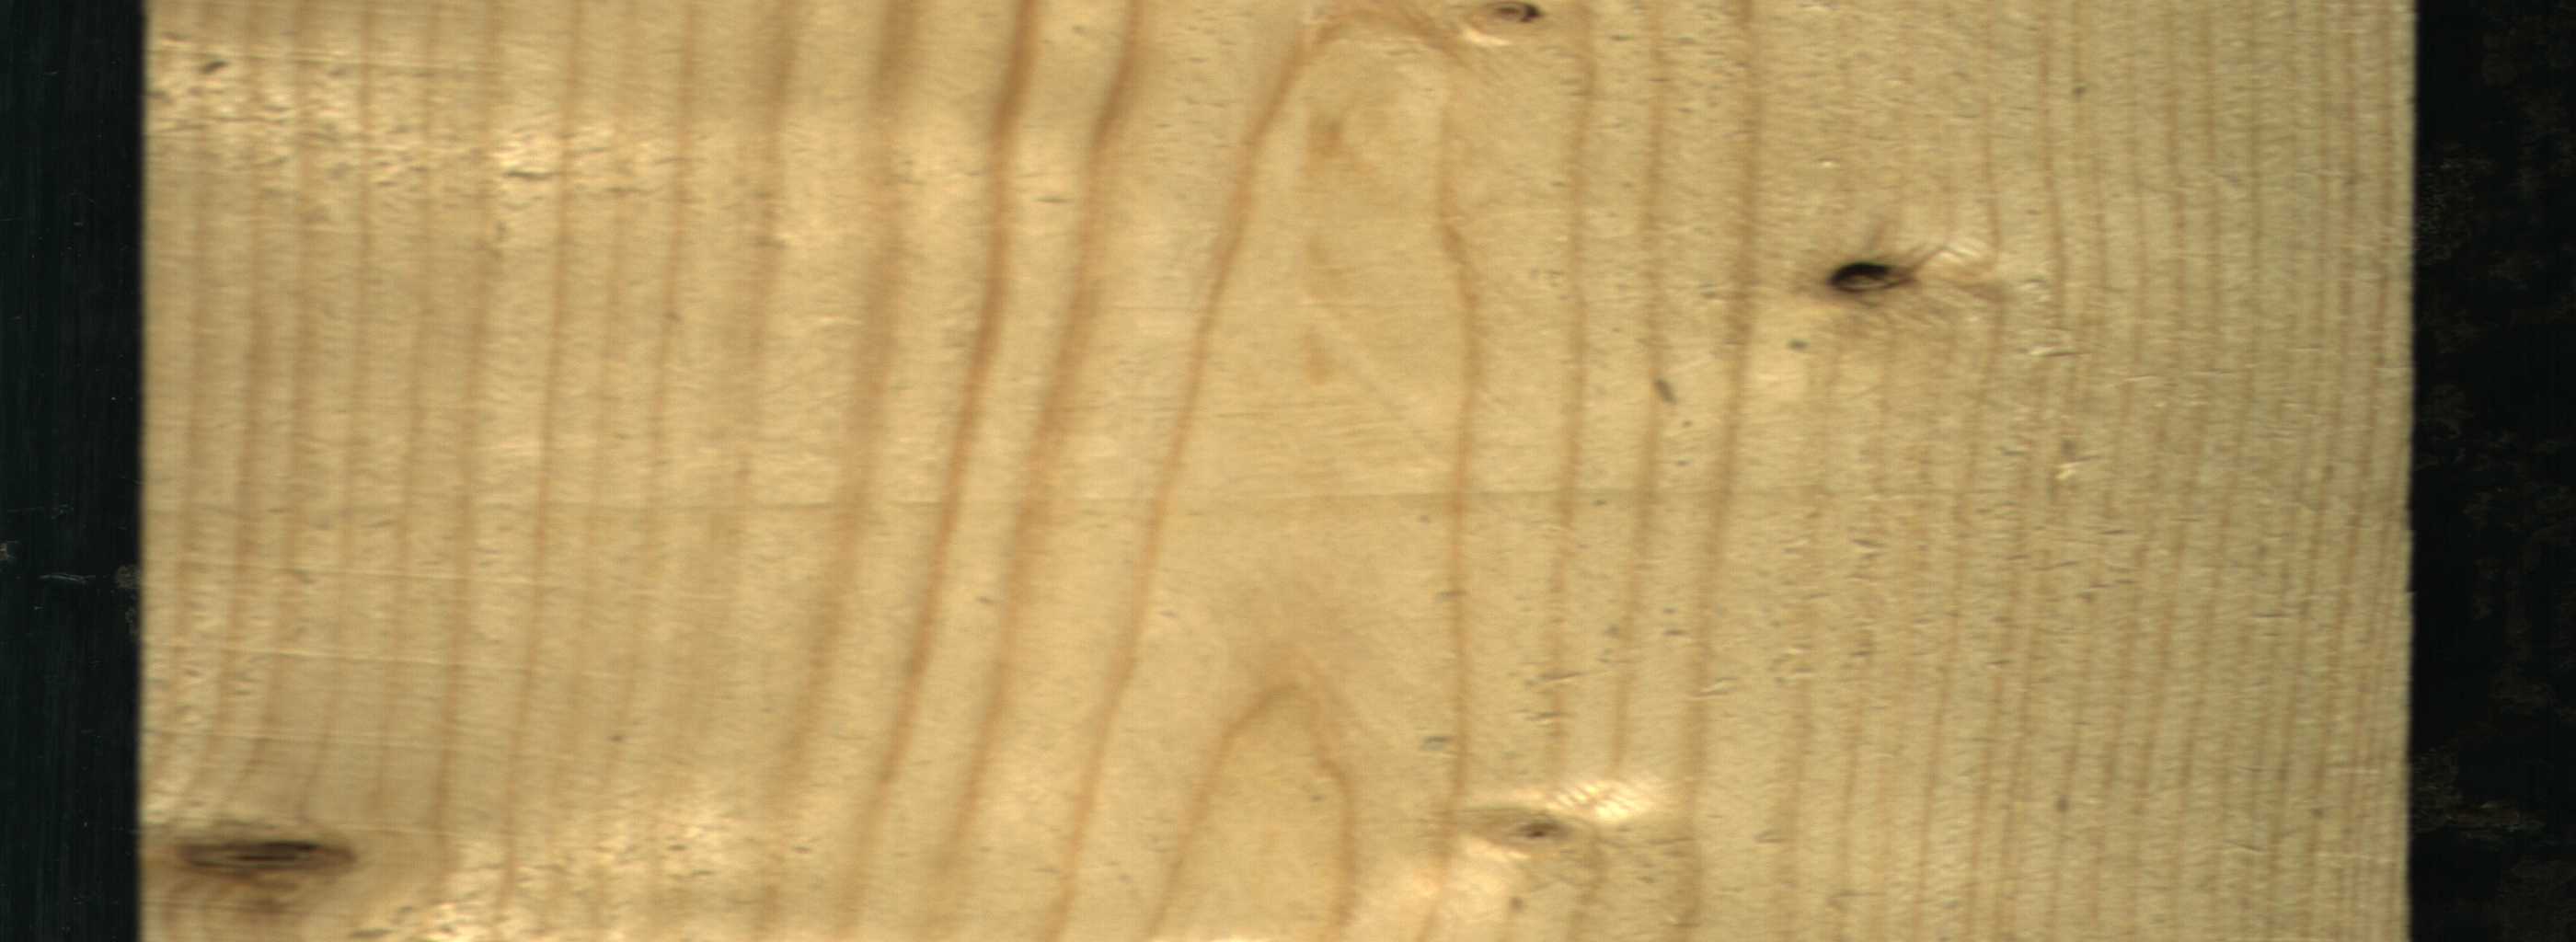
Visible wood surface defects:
Dead_Knot
Dead_Knot
Live_Knot
Live_Knot